Aerial crown-view tile of a tropical tree (Barro Colorado Island, Panama), acquired 20250715:
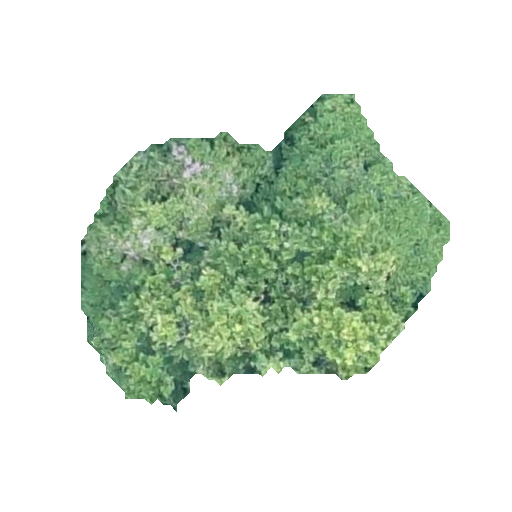
Species: Anacardium excelsum
GBIF accepted scientific name: Anacardium excelsum
Crown area: 115.761 m²